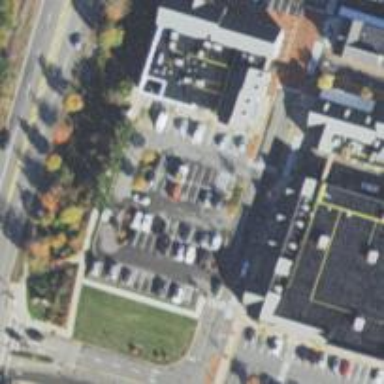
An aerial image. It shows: Parking space is available.